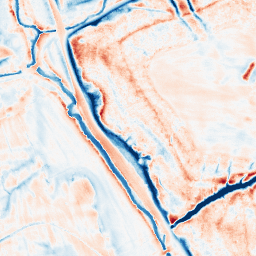
Category: classical
Decomposition family: gaussian_anisotropic
Decomposition parameters: sigma_x: 5
sigma_y: 5
Upsampling method: lanczos
Upsampling parameters: scale: 8
Upsampling scale: 8